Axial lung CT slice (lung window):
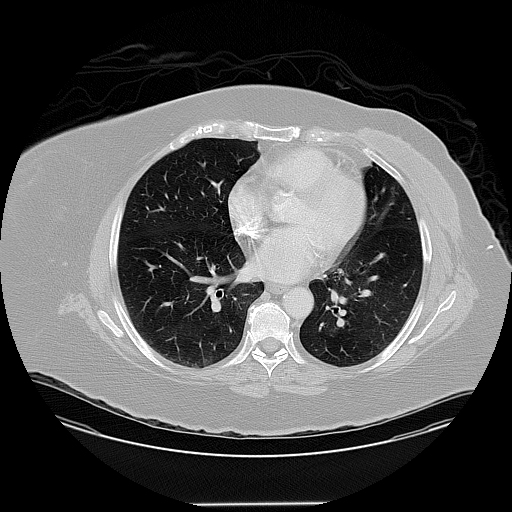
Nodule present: no